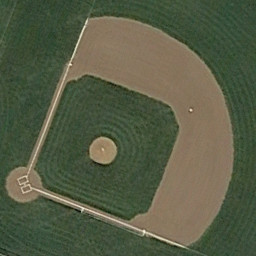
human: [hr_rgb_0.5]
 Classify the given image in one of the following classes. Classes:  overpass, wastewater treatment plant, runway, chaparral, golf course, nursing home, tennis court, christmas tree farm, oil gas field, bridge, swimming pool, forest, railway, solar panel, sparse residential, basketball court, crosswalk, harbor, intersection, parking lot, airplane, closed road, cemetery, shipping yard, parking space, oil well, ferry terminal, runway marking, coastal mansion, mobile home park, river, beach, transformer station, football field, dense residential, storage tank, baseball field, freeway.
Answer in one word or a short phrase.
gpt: baseball field